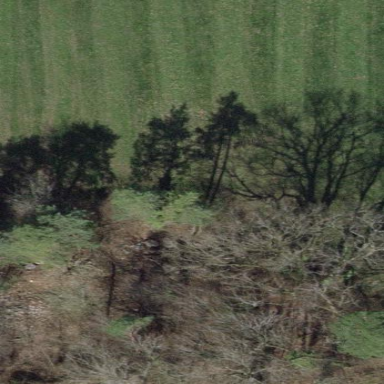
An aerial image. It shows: Forest area.